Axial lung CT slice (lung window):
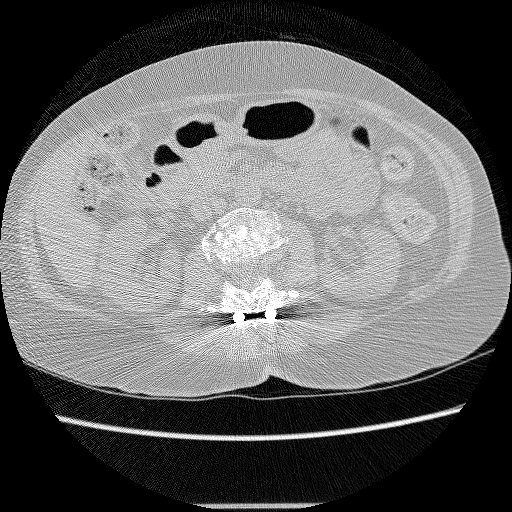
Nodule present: no